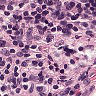
Metastatic tissue present: no